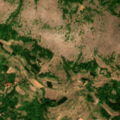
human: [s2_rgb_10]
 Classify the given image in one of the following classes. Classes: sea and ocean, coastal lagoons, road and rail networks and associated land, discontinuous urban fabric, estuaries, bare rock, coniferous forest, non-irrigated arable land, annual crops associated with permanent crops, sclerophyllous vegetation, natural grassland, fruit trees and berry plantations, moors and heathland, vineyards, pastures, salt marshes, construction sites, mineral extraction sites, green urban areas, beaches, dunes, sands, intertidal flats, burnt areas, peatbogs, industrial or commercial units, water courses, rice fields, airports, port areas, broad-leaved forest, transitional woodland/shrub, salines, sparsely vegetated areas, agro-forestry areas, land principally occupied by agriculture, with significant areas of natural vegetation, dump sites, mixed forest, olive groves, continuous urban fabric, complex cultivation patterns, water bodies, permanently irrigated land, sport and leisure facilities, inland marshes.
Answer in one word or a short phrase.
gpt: complex cultivation patterns, land principally occupied by agriculture, with significant areas of natural vegetation, natural grassland, transitional woodland/shrub